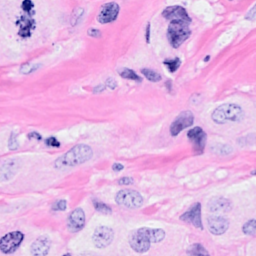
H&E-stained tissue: Breast